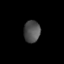
Tissue: lung
Cell type: Epithelial cells
Senescence score: 0.2246
Nuclear area (px): 353
Mean DAPI intensity: 79.45